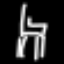
Label: chair